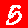
Digit: 5